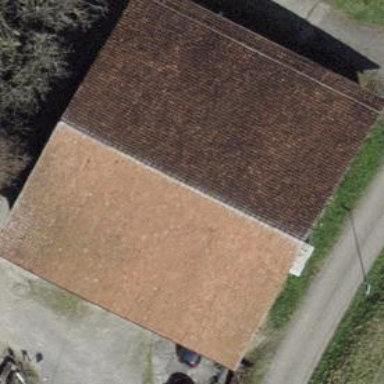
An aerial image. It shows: Barn.